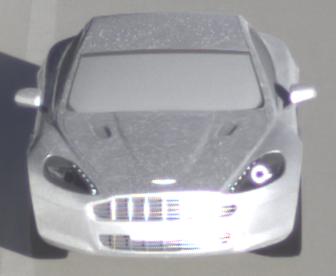
Make: Aston Martin
Model: Rapide
Detailed model: Rapide
Model produced from: 2010/03
Model produced until: 2013/07
Doors: 5
Color: white
Road condition: wet road
Daytime: sunrise or sunset
Contrast: high contrast